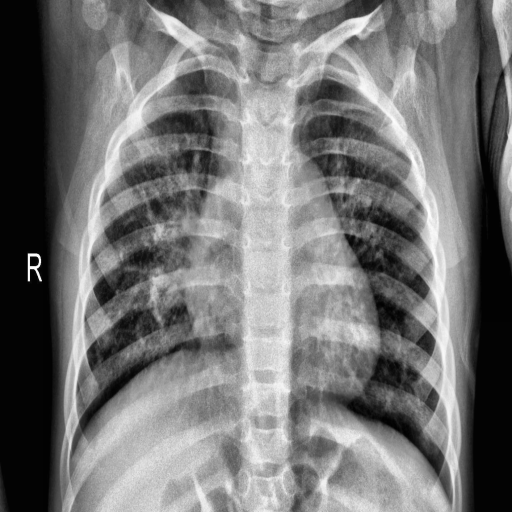
Finding: PNEUMONIA